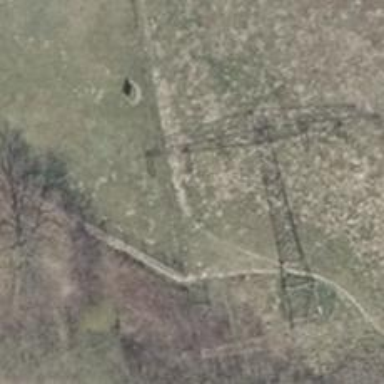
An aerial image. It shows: Grassy path with tracktype grade of 5.